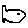
Label: fish